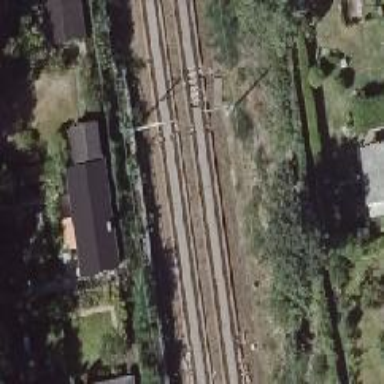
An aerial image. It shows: Milestone along the railway with catenary mast.